Question: I have such part of the code:
'''
for (auto i = 0; i < WINDOW_SIZE; ++i) {
if (current == goal) break;
if (came_from.find(current) == came_from.end())
break;
next_best = came_from[current];
if (space_map[i].find(next_best) != space_map[i + 1].end()) {
auto search1 = space_map[i].find(current);
... ... ... ... ... ...
'''
Where
'''
1) space_map: std::vector<std::unordered_map<Node, Agent*>> (where Node and Agent are my onw classes.)
2) came_from: std::unordered_map<Node, Node>
3) current, goal: Node
4) WINDOW_SIZE: define, which equal 8
'''
There is listing of hash_map specialization for the unordered_map, and Node:
'''
namespace std {
template <>
struct hash<Node> {
std::size_t operator()(const Node &n) const {
std::size_t const h1 = std::hash<std::size_t>{}(n.x);
std::size_t const h2 = std::hash<std::size_t>{}(n.y);
return (h1 ^ (h2 << 1));
}
};
} // namespace std
'''
'''
typedef struct Node {
uint x, y, f_score, g_score;
bool operator==(const Node &n) const { return (x == n.x && y == n.y); }
bool operator!=(const Node &n) const { return (x != n.x || y != n.y); }
friend std::ostream &operator<<(std::ostream &out, const Node &n) {
out << '[' << n.x << ", " << n.y << ']';
return (out);
}
} Node;
'''
When I'm starting the Debuging, I receive such error:

I considered the case with WINDOW_SIZE - 1, probably it was an overflow error. But not sill the same error.
I figgured out that an error occurs here:
'''
if (space_map[i].find(next_best) != space_map[i + 1].end())
'''
Also I have such notification, that I have a "C26451: Arithmetic overflow" with "+" here 'space_map[i + 1].end()' [i + 1]. Probably it will helpful.
Could someone explain me, where am I wrong?
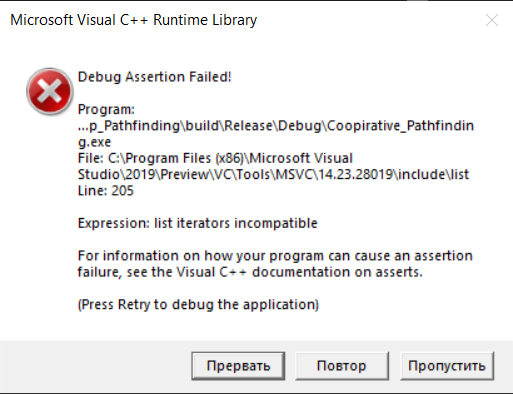
Answer: You didn't give a Minimal, complete verifiable example
But 'space_map[i].find(next_best) != space_map[i + 1].end()'
Is not possible. <URL> returns an iterator. And:
>
# Return value
Iterator to an element with key equivalent to key. 'end()'
But the iterator of 'space_map[i]' 'space_map[i+1]'. You cannot compare two different iterators
So it either should be
'''
space_map[i].find(next_best) != space_map[i].end()
'''
or
'''
space_map[i+1].find(next_best) != space_map[i+1].end()
'''
You don't show enough code, so I have to make assumptions here. I would use a a local reference, to prevent making this mistake.
'''
for (auto spMpCurrent = std::cbegin(space_map);
spMpCurrent != std::next(std::cbegin(space_map), WINDOW_SIZE);
spMpCurrent++) {
if (current == goal) break;
if (came_from.find(current) == came_from.end()) break;
next_best = came_from[current]; // inline this?
auto spMpNext = std::next(spMpCurrent);
if (spMpNext->find(next_best) != spMpNext->end()) {
auto search1 = spMpCurrent->find(current);
'''
Your design looks very (unnecessarily?) complex. Maybe it can be simplified... but as you don't show enough code, we cannot help you